Question: I'm new to writing Macros and would love some help improving the speed on this one.
I have a sheet with 35,000+ rows, and I'm looping through it to find each instance of a value ('OldSKU'), grabbing the 'SKUSubset' data associated with it (which has a variable number of rows), and pasting it into a new sheet ('SubsetImporter') at the first empty row.
Right now, it can take 5 minutes to loop through and find all the instances of a SKU that shows up multiple times.
'OldSKU' will only ever show up in Column B. Is there a way to improve the speed of this loop? Possibly defining the range that it should search through?
'''
Sub UpdateSKU()
Dim OldSKU As Long
Dim NewSKU As Long
Dim SKUSubset As String
Dim SubsetRange As Range
Dim aPlace As Range
Dim bPlace As Range
Dim SubsetPastePlace As Long
OldSKU = Sheets("Rollover Request").Range("A2")
NewSKU = Sheets("Rollover Request").Range("B2")
'UPDATE SUBSET IMPORTER
Sheets("Subset Exporter").Activate
Set aPlace = Cells.Find(What:=OldSKU, After:=ActiveCell, LookIn:=xlFormulas, _
LookAt:=xlPart, SearchOrder:=xlByRows, SearchDirection:=xlNext, _
MatchCase:=False, SearchFormat:=False)
SKUSubset = Cells.Find(What:=OldSKU, After:=ActiveCell, LookIn:=xlFormulas, _
LookAt:=xlPart, SearchOrder:=xlByRows, SearchDirection:=xlNext, _
MatchCase:=False, SearchFormat:=False).Offset(0, -1).Value
Set bPlace = aPlace
Set aPlace = Cells.Find(What:=OldSKU, After:=aPlace, LookIn:=xlFormulas, _
LookAt:=xlPart, SearchOrder:=xlByRows, SearchDirection:=xlNext, _
MatchCase:=False, SearchFormat:=False)
Range("A1", Cells(1, 1).SpecialCells(xlLastCell)).AutoFilter Field:=1, Criteria1:=SKUSubset
Range(ActiveSheet.UsedRange.SpecialCells(xlLastCell), Cells(2, 1)).Copy
SubsetPastePlace = Sheets("Subset Importer").Cells(Rows.Count, 1).End(xlUp).Offset(1).Row
Sheets("Subset Importer").Range("A" & SubsetPastePlace).PasteSpecial Paste:=xlPasteValues, Operation:=xlNone, SkipBlanks _
:=False, Transpose:=False
Application.CutCopyMode = False
Sheets("Subset Exporter").Activate
Sheets("Subset Exporter").Range("A2").Select
Sheets("Subset Exporter").ShowAllData
If bPlace.Row < aPlace.Row Then
Do
SKUSubset = aPlace.Offset(0, -1).Value
Range("A1", Cells(1, 1).SpecialCells(xlLastCell)).AutoFilter Field:=1, Criteria1:=SKUSubset
Range(ActiveSheet.UsedRange.SpecialCells(xlLastCell), Cells(2, 1)).Copy
SubsetPastePlace = Sheets("Subset Importer").Cells(Rows.Count, 1).End(xlUp).Offset(1).Row
Sheets("Subset Importer").Range("A" & SubsetPastePlace).PasteSpecial Paste:=xlPasteValues, Operation:=xlNone, SkipBlanks _
:=False, Transpose:=False
Application.CutCopyMode = False
Sheets("Subset Exporter").Activate
Worksheets("Subset Exporter").ShowAllData
Set bPlace = aPlace
Set aPlace = Cells.Find(OldSKU, After:=aPlace, LookIn:=xlValues, _
LookAt:=xlPart, SearchOrder:=xlByRows, SearchDirection:=xlNext, _
MatchCase:=False, SearchFormat:=False)
Loop Until aPlace.Row < bPlace.Row
End If
End Sub
'''

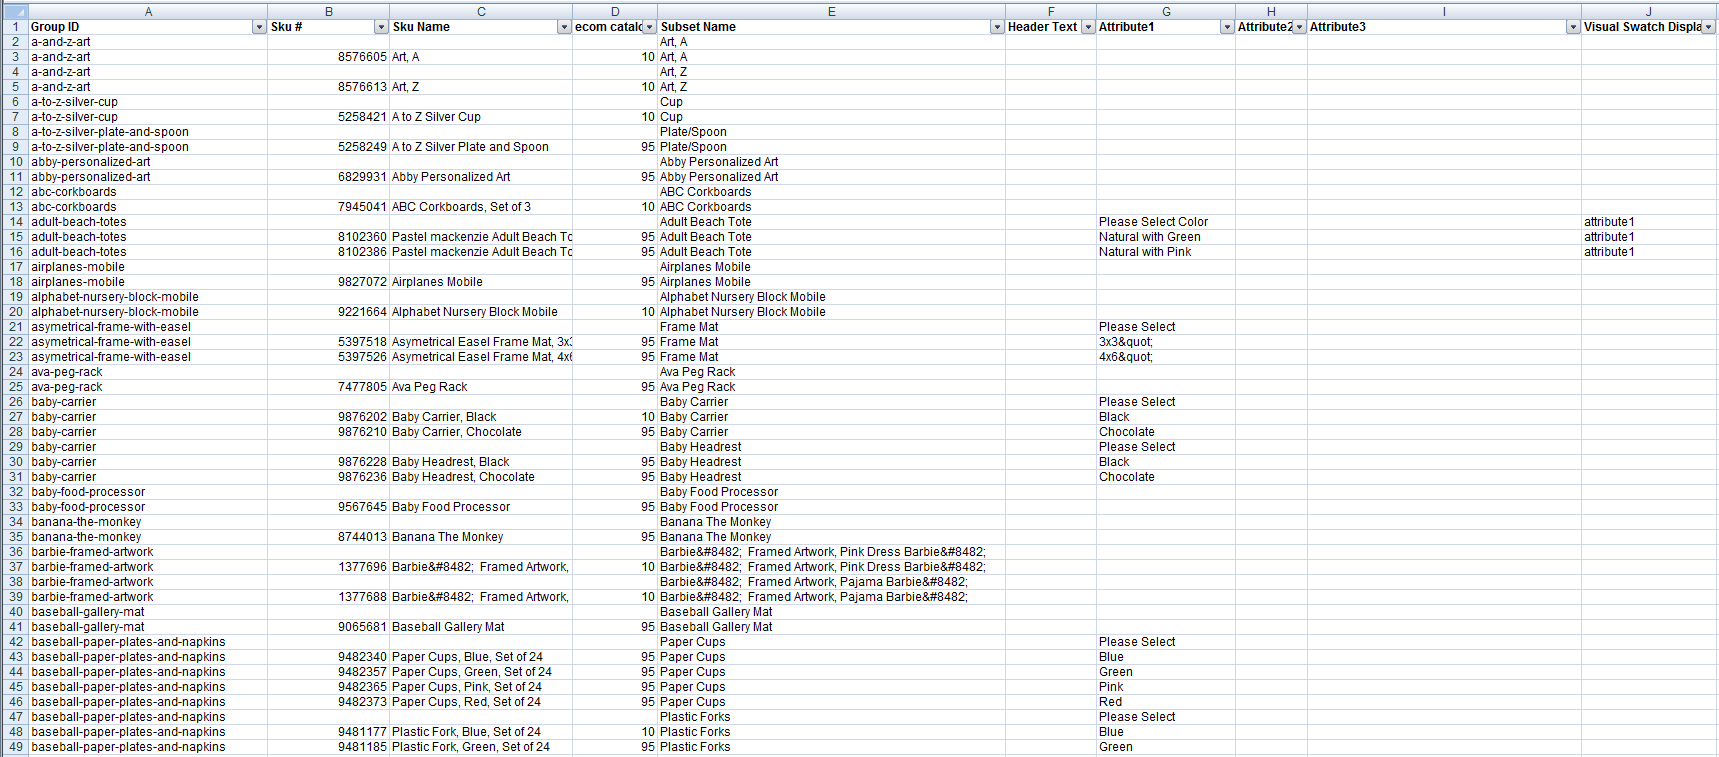
Answer: Lightly-tested:
'''
Sub UpdateSKU()
Dim OldSKU As Long
Dim NewSKU As Long
Dim SKUSubset As String
Dim SubsetRange As Range
Dim skuCells As Collection, shtExp As Worksheet, shtImp As Worksheet
Dim skuCell
Set shtExp = Sheets("Subset Exporter")
Set shtImp = Sheets("Subset Importer")
OldSKU = Sheets("Rollover Request").Range("A2")
NewSKU = Sheets("Rollover Request").Range("B2")
Set skuCells = FindAll(shtExp.Columns(2), OldSKU) 'get all instances of SKU
shtExp.Activate
For Each skuCell In skuCells
SKUSubset = skuCell.Offset(0, -1).Value
shtExp.Range("A1", Cells(1, 1).SpecialCells(xlLastCell)).AutoFilter _
Field:=1, Criteria1:=SKUSubset
shtExp.Range(shtExp.Cells(2, 1), shtExp.UsedRange. _
SpecialCells(xlLastCell)).Copy
shtImp.Cells(Rows.Count, 1).End(xlUp).Offset(1).PasteSpecial _
Paste:=xlPasteValues, Operation:=xlNone, SkipBlanks:=False
shtExp.ShowAllData
Next skuCell
End Sub
'return a Collection containing all cells with value [findWhat]
Function FindAll(rngToSearch As Range, findWhat As Long) As Collection
Dim rv As New Collection, f As Range, add1 As String
Set f = rngToSearch.Find(what:=findWhat, LookIn:=xlValues, Lookat:=xlWhole)
If Not f Is Nothing Then
add1 = f.Address()
Do While Not f Is Nothing
rv.Add f
Set f = rngToSearch.FindNext(after:=f)
If f.Address = add1 Then Exit Do
Loop
End If
Set FindAll = rv
End Function
'''